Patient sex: M
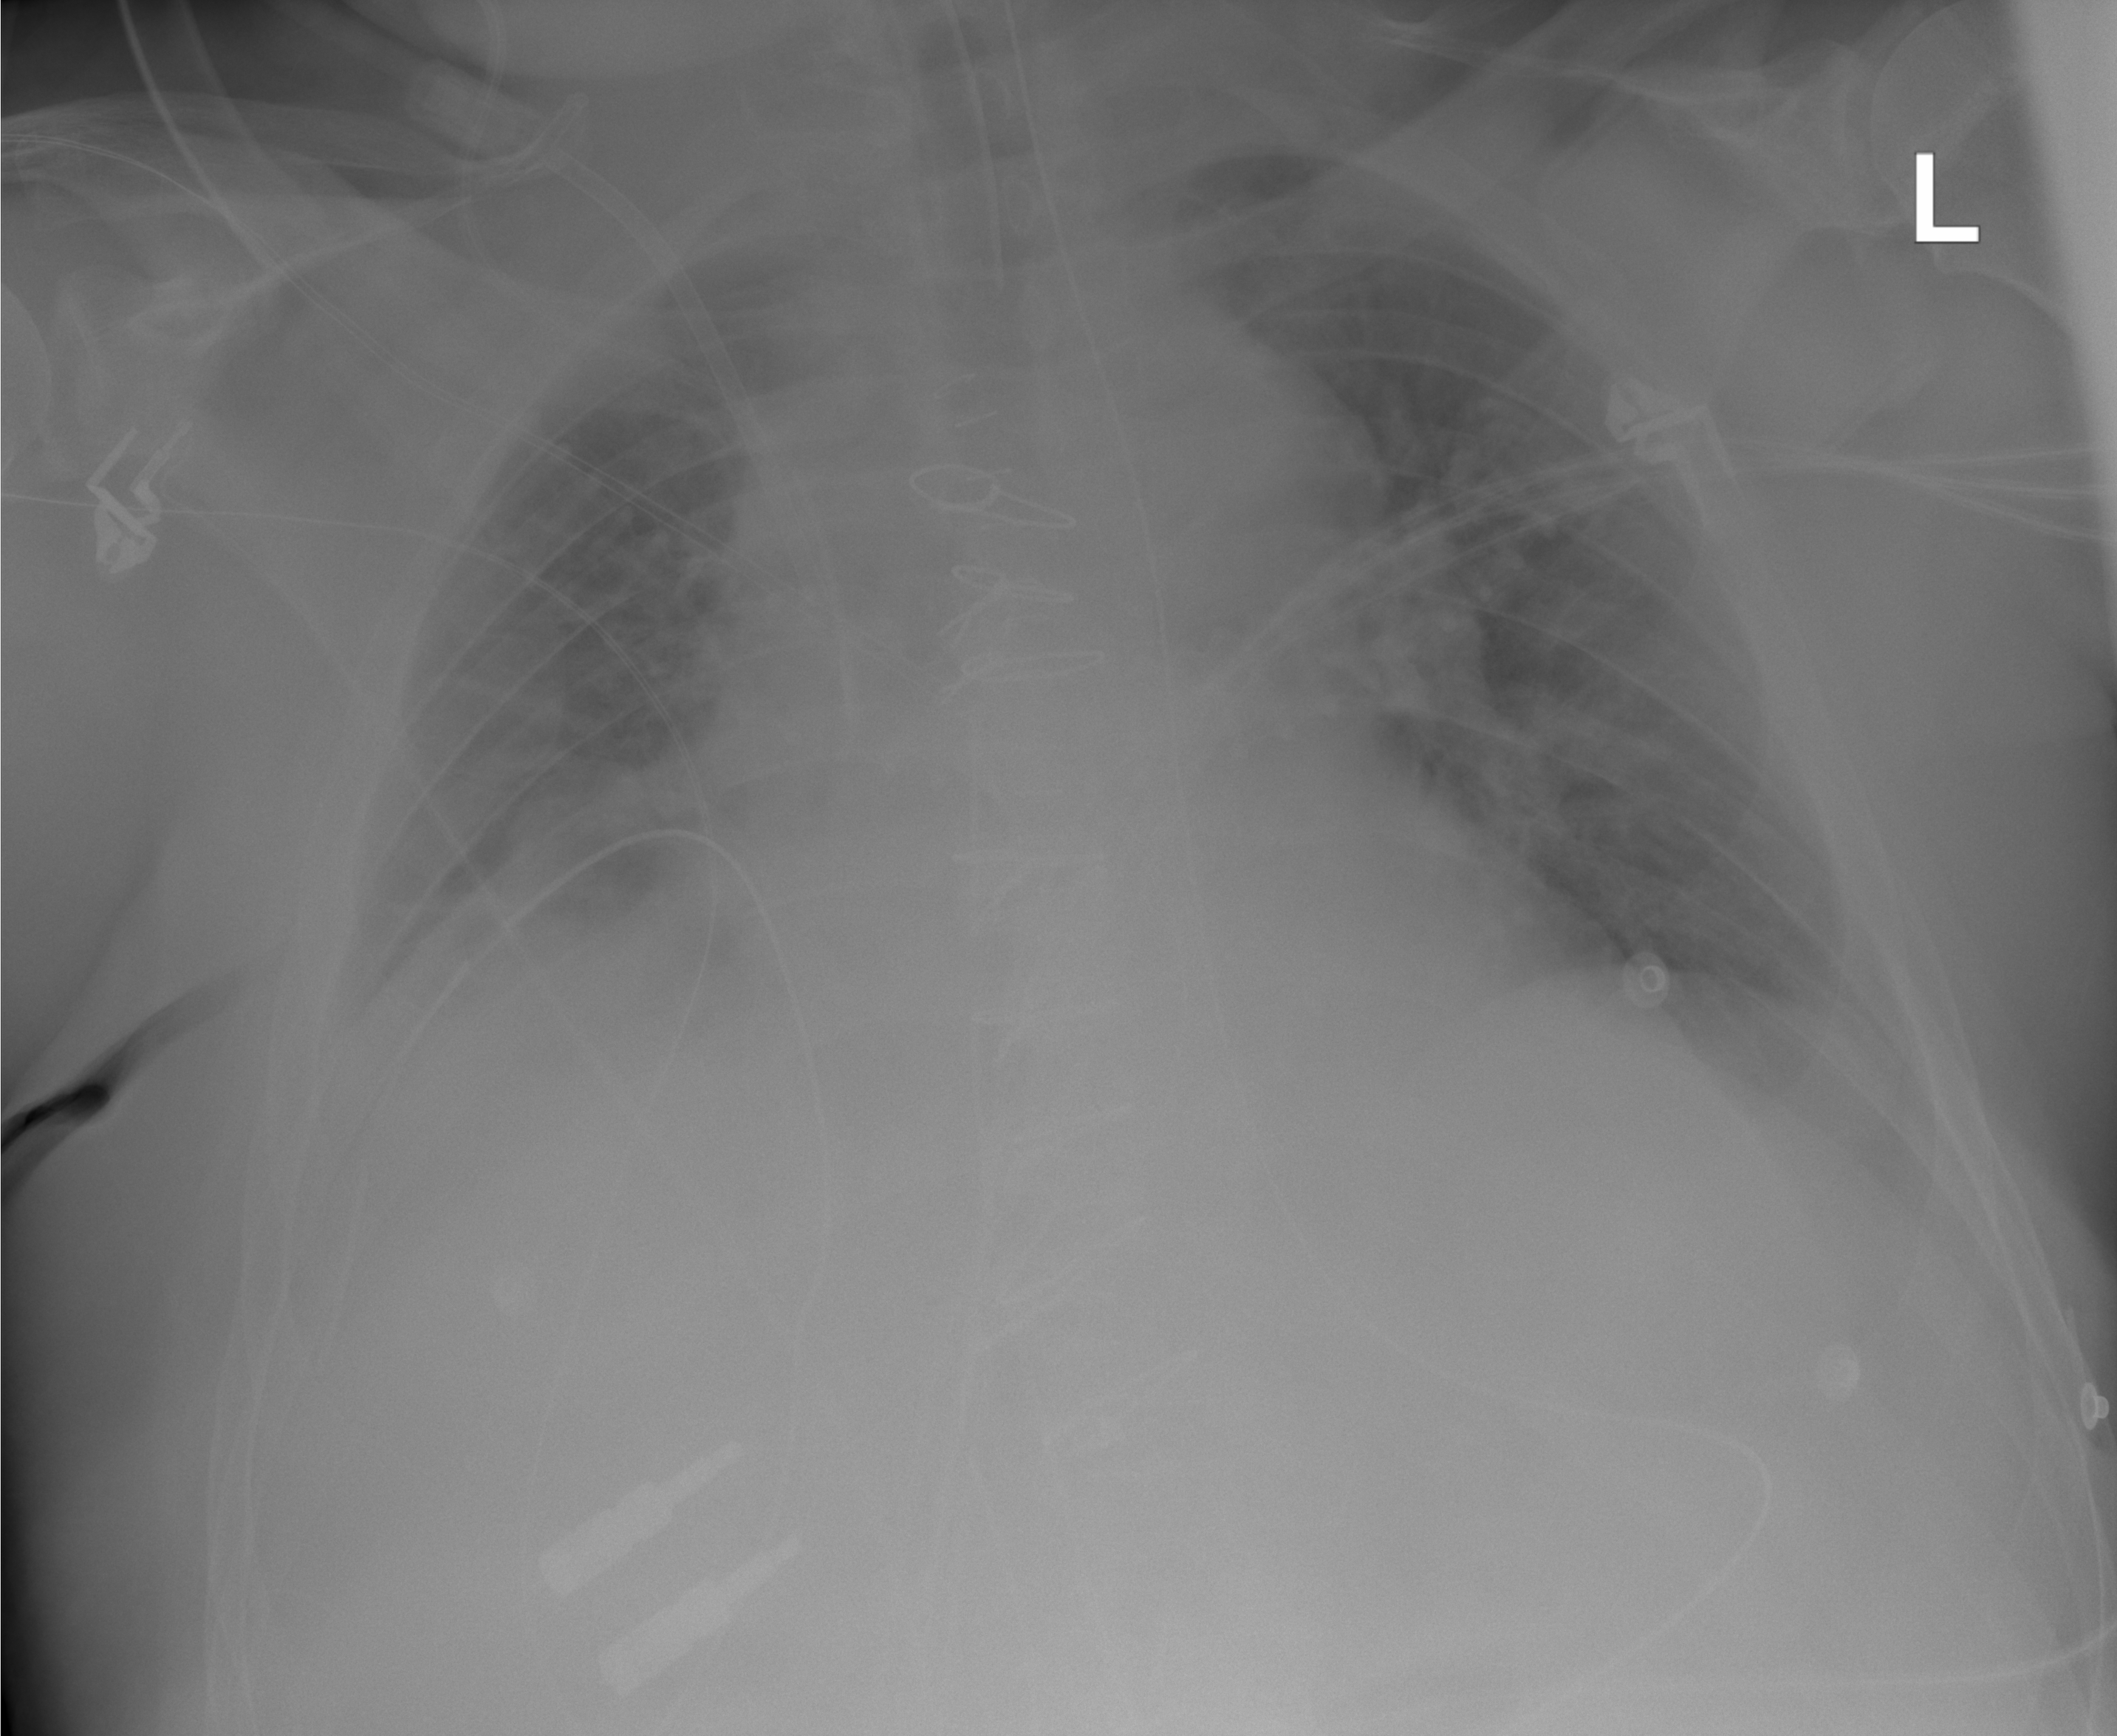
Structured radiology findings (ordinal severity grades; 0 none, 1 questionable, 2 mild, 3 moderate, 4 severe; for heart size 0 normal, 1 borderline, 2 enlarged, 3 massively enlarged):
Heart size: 2
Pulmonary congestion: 1
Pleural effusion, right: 2
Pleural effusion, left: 0
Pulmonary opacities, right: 0
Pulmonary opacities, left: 0
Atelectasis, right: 2
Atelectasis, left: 0